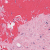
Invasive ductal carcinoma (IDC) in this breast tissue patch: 0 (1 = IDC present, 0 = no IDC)